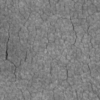
Label: not_dusty